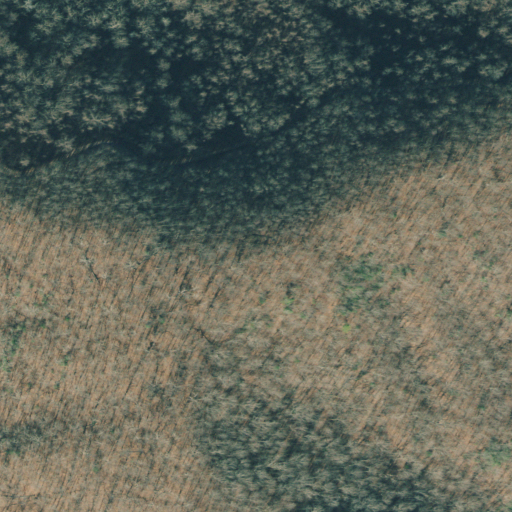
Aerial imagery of mountain in Georgia named Chestnut Top containing deciduous forest and open development